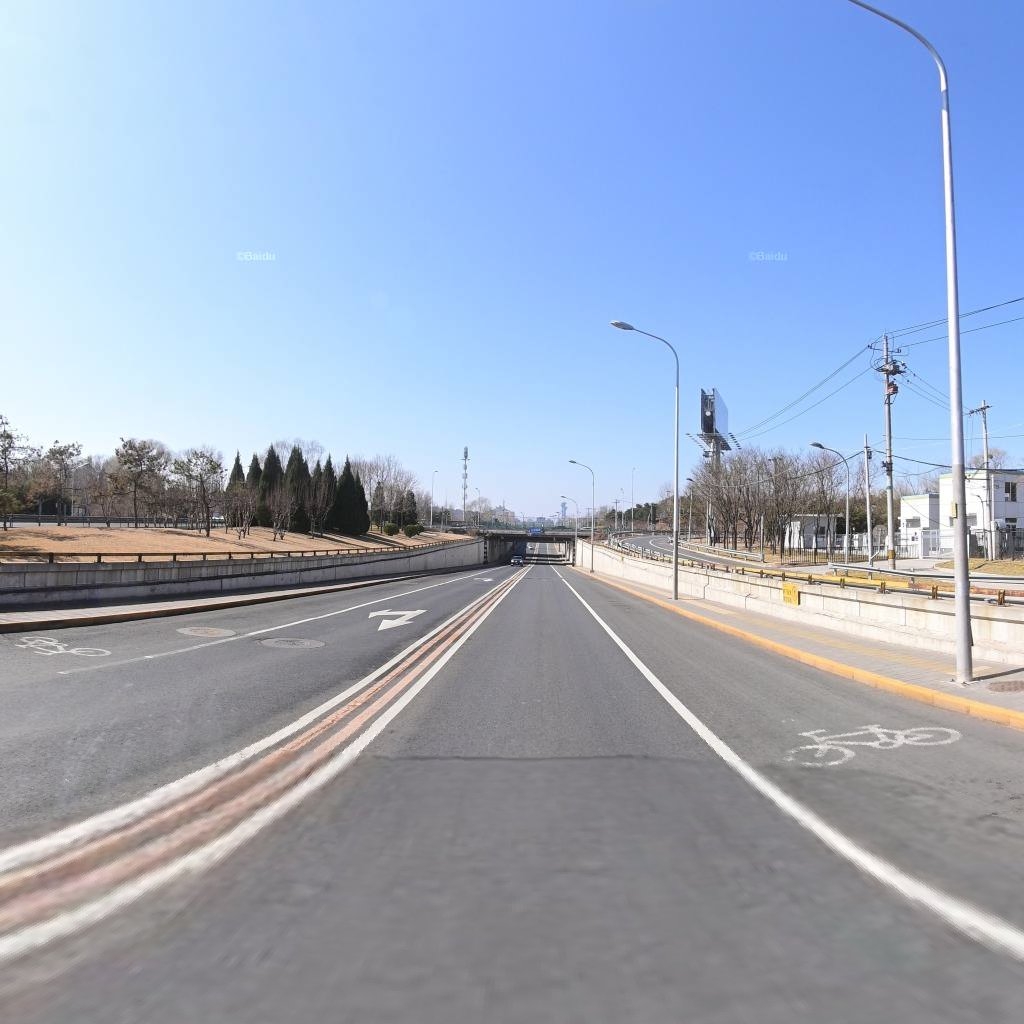
Region: Chaoyang
Road damage annotations: manhole cover, longitudinal crack, manhole cover